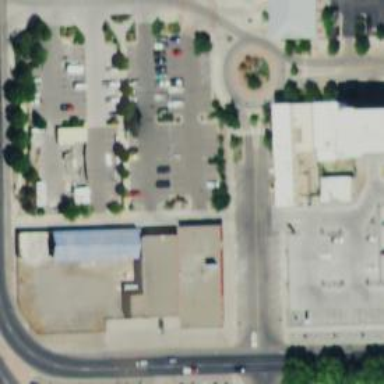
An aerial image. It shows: Parking space.